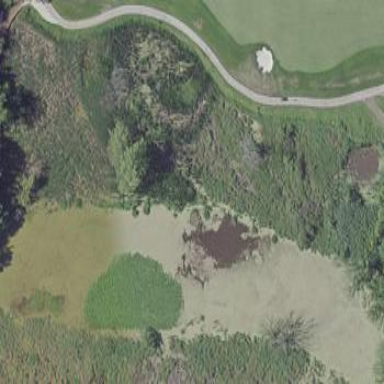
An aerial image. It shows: Picturesque scene of golf course with lateral water hazard.